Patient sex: M
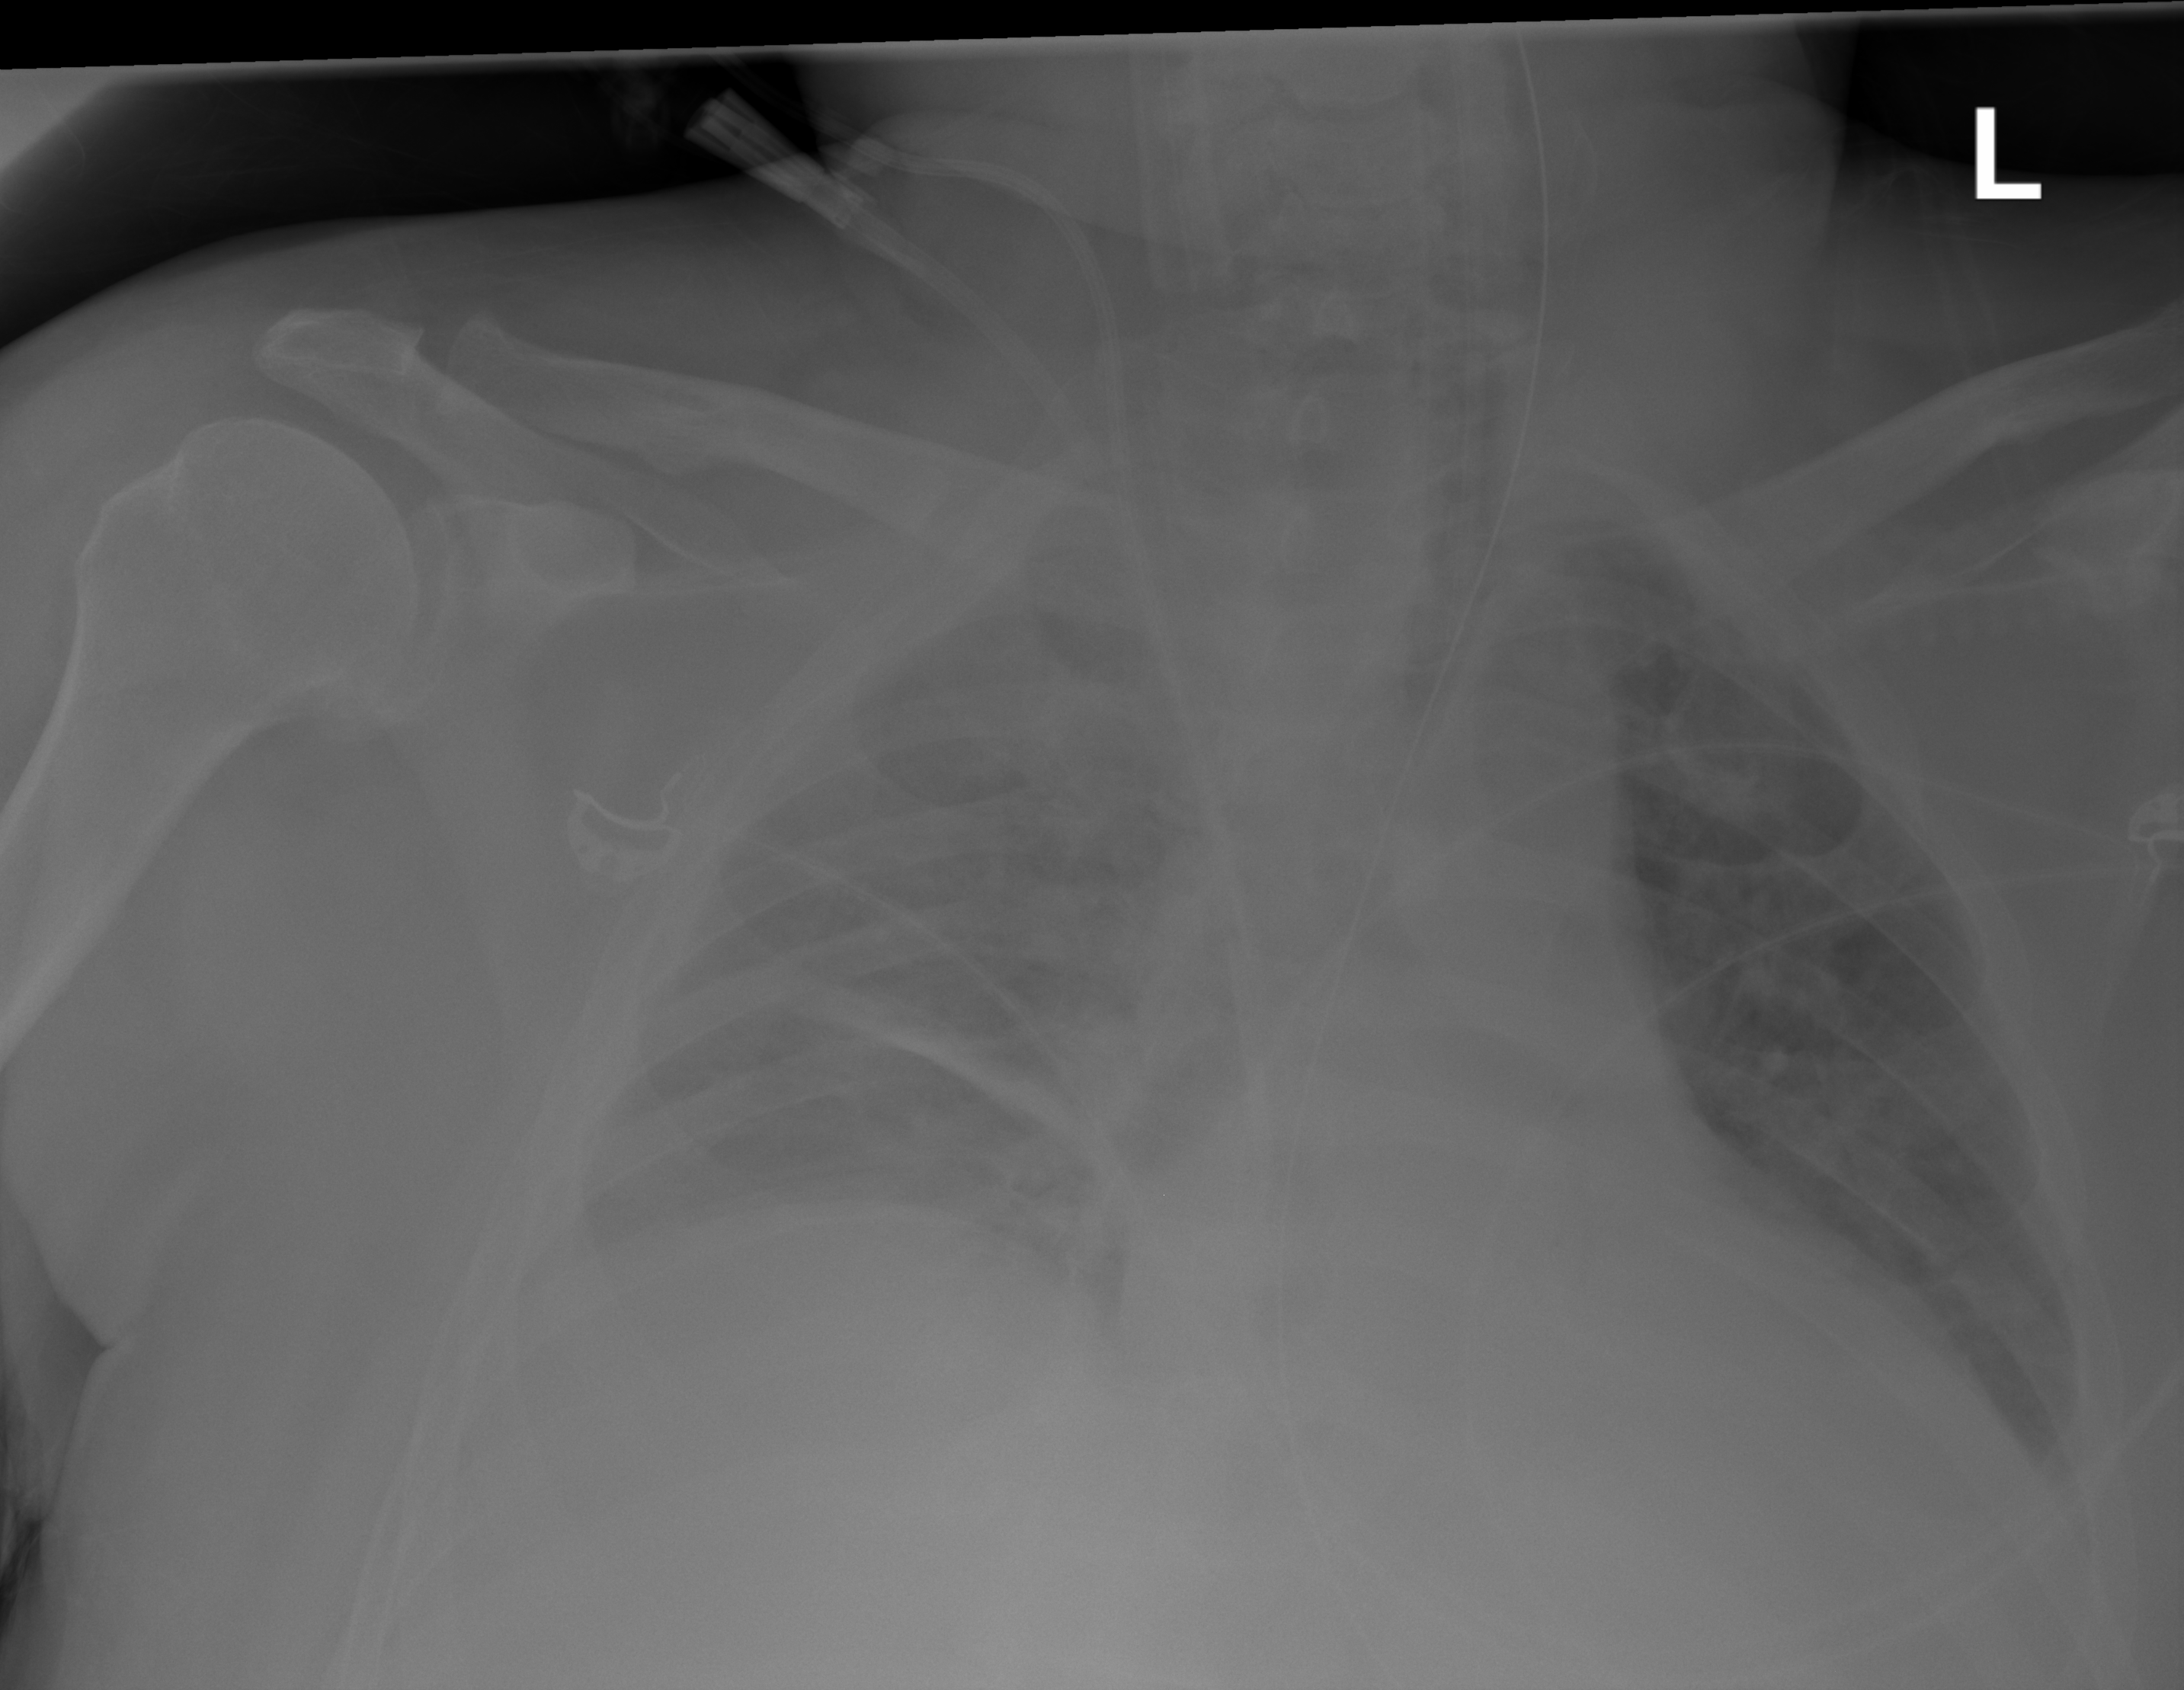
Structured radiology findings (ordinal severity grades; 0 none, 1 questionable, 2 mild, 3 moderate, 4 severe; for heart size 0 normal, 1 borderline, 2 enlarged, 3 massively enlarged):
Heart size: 2
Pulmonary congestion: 0
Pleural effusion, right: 2
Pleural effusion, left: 0
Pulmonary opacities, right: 2
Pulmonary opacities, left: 0
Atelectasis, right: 3
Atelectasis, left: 0